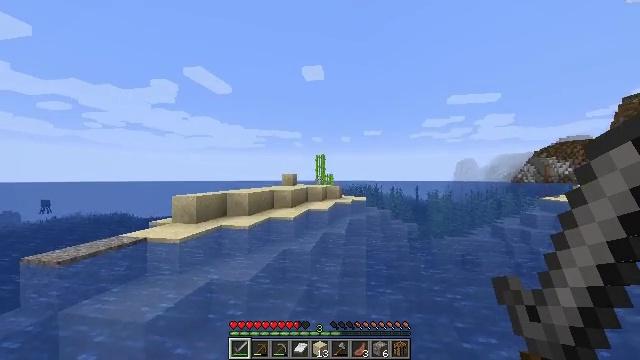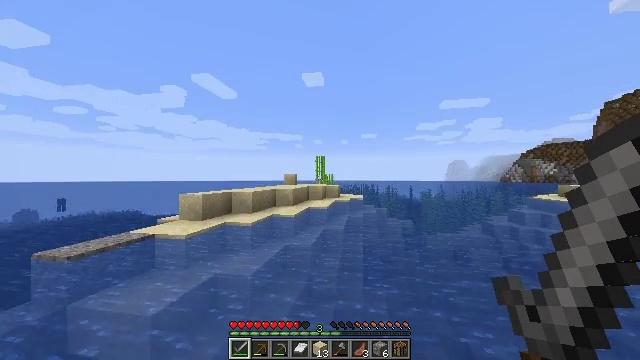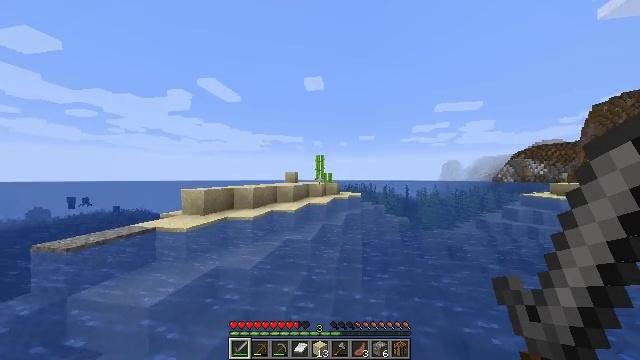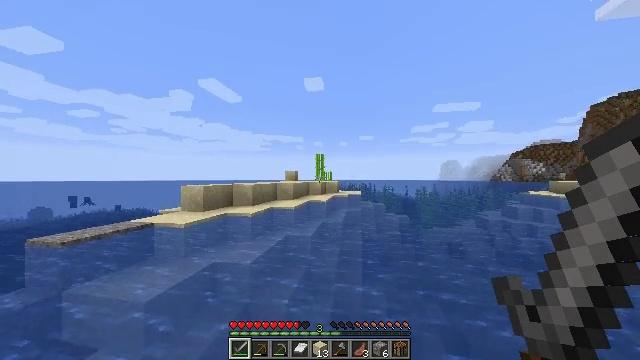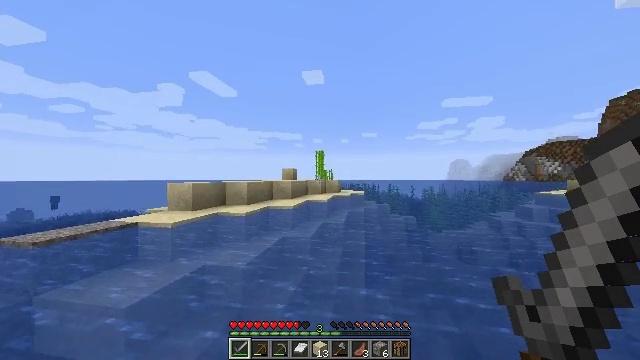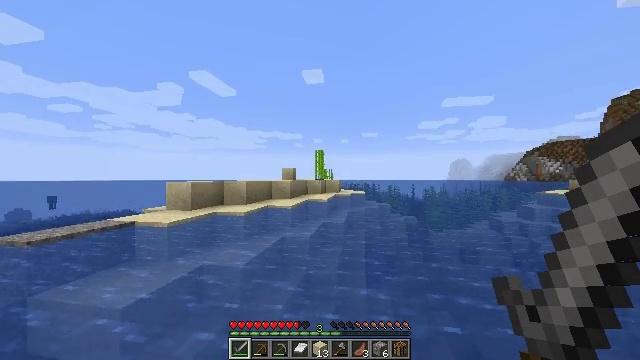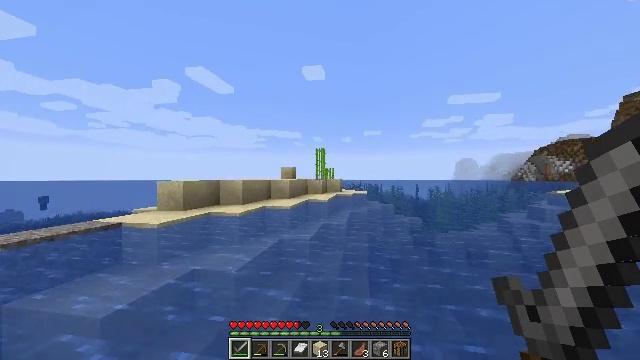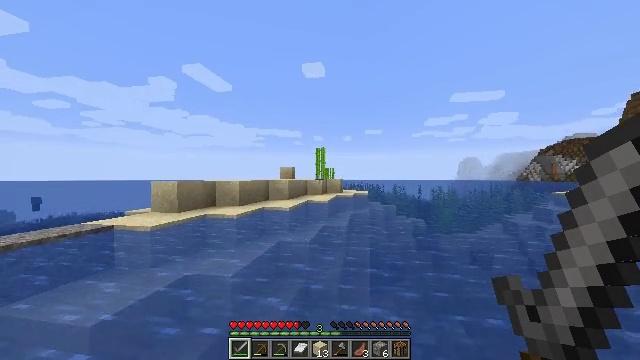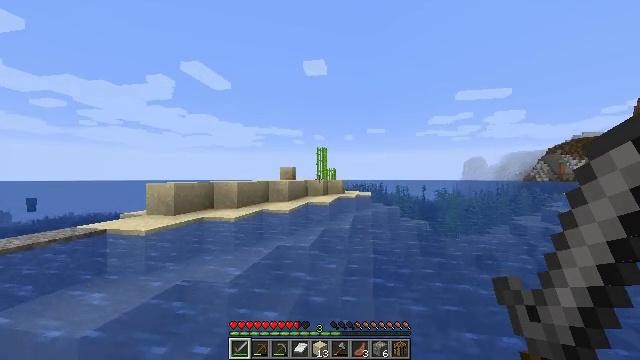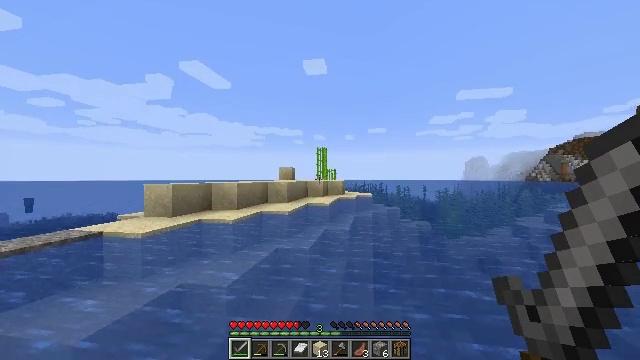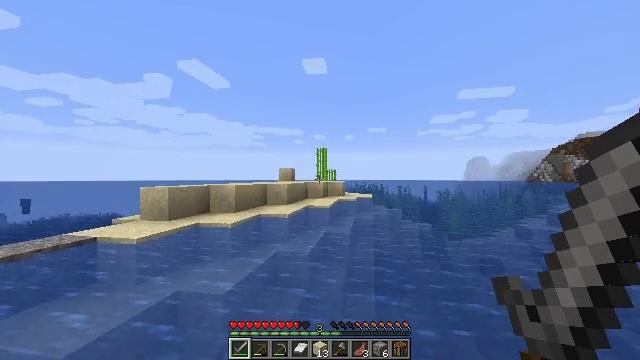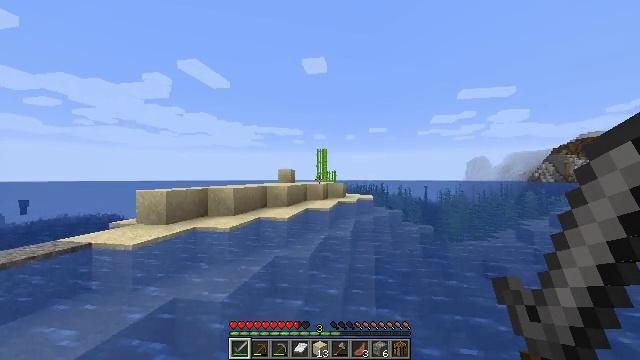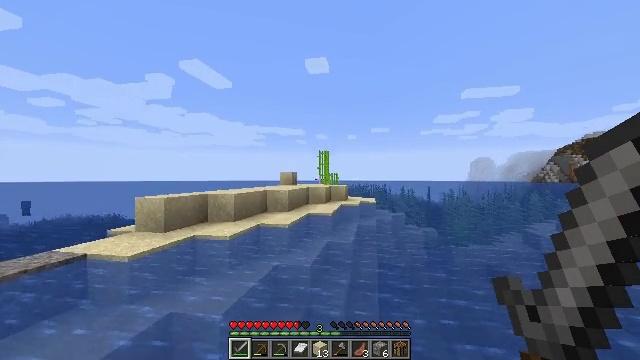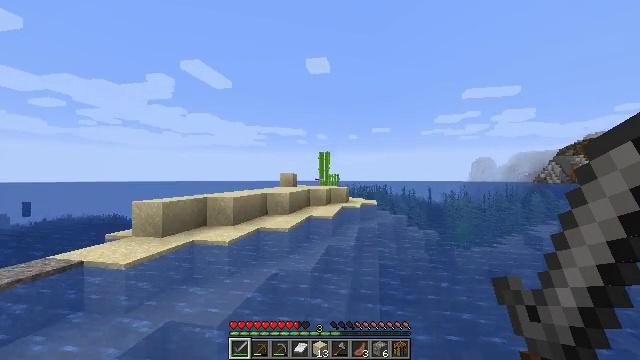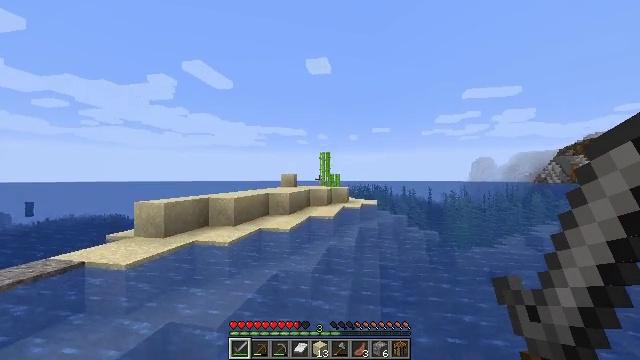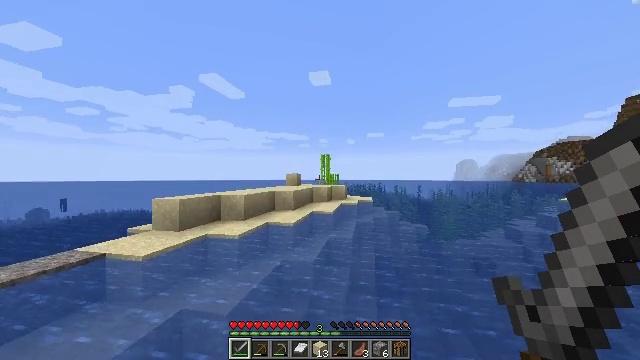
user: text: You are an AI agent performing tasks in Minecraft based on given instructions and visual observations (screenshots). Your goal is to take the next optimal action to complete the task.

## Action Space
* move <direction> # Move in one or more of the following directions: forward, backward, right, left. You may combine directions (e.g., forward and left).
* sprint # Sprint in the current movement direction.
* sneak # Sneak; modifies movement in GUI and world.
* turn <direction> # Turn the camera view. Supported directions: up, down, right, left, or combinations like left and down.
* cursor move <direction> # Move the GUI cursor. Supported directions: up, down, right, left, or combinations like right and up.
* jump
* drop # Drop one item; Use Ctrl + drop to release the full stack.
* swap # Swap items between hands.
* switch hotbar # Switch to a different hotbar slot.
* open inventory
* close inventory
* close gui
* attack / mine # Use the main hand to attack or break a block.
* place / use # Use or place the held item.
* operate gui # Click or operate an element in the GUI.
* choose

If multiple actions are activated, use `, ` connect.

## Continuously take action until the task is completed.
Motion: motion action
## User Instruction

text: Break the sugar cane.
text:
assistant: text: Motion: move forward, sprint, jump
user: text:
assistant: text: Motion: move forward, sprint, jump
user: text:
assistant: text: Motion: move forward, sprint, jump
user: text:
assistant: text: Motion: move forward, sprint, jump
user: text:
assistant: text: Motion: move forward, sprint, jump
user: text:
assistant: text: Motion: move forward, sprint, jump
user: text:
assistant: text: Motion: move forward, sprint, jump
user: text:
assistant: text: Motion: move forward, sprint, jump
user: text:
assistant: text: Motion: move forward, sprint, jump
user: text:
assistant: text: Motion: move forward, sprint, jump
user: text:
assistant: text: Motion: move forward, sprint, jump
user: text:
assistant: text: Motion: move forward, sprint, jump
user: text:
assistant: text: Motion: move forward, sprint, jump
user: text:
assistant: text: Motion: move forward, sprint, jump
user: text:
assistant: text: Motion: move forward, sprint, jump
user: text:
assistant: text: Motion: move forward, sprint, jump
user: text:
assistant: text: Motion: move forward, sprint, turn left, jump
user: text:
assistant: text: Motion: move forward, sprint, jump
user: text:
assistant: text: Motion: move forward, sprint, jump
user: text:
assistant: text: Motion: move forward, sprint, jump
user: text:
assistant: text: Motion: move forward, sprint, jump
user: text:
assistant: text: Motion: move forward, sprint, jump
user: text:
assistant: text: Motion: move forward, sprint, jump
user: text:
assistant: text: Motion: move forward, sprint, jump
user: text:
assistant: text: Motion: move forward, sprint, jump
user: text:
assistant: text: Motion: move forward, sprint, jump
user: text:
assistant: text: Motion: move forward, sprint, jump
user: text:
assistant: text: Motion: move forward, sprint, jump
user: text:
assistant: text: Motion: move forward, sprint, jump
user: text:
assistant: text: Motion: move forward, sprint, jump